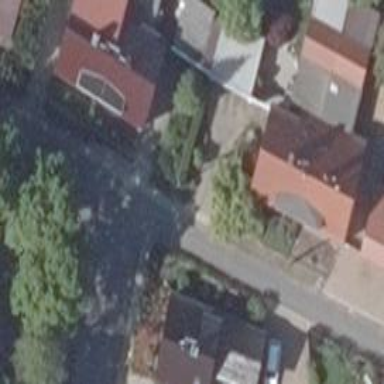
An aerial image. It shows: Residential road made of concrete plates.